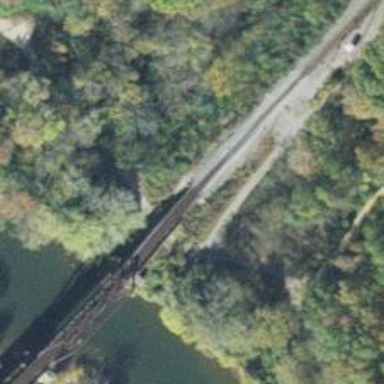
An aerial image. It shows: Bridge with railway tracks.